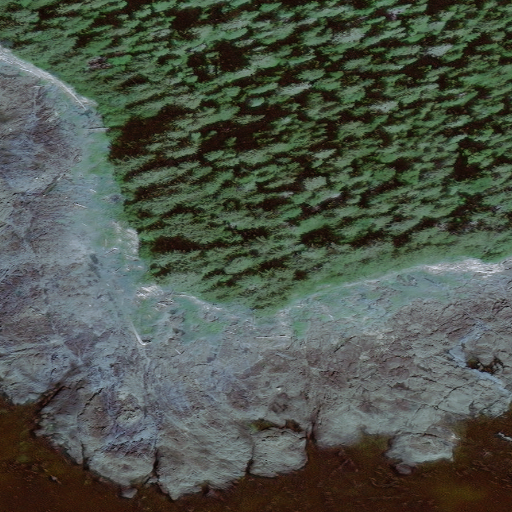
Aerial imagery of cape in Alaska named Walker Point containing only unknown